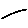
Label: line